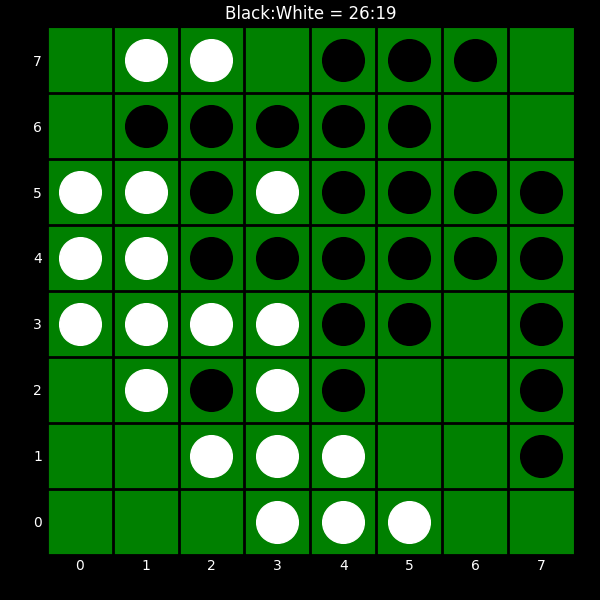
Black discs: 26
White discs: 19